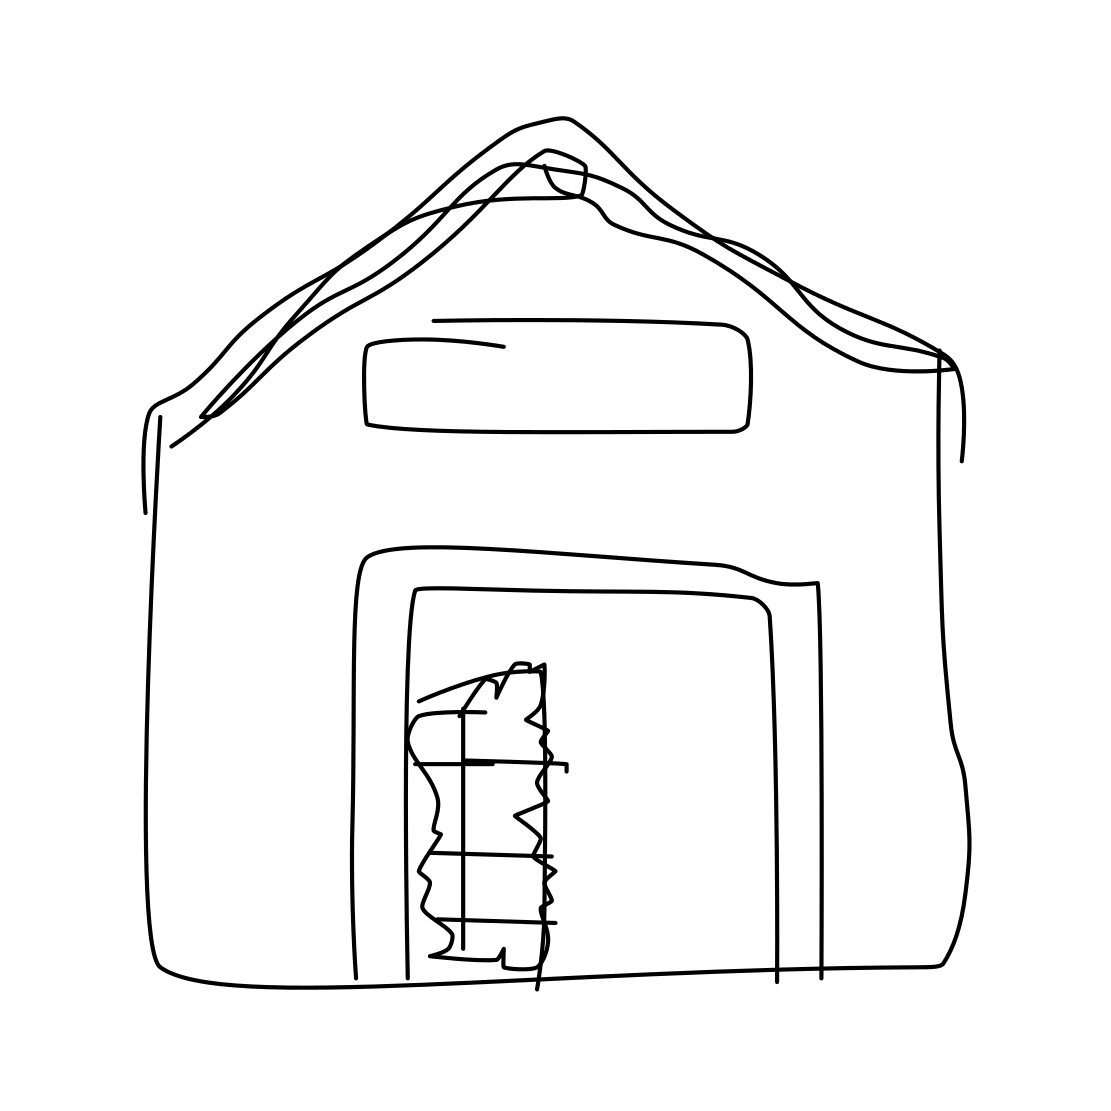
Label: barn